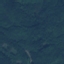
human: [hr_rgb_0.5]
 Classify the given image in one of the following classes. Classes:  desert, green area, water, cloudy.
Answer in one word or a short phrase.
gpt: green area